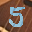
Label: 5